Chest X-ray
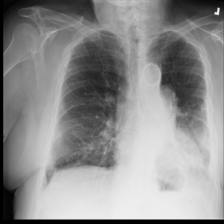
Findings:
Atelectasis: negative
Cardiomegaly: negative
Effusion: negative
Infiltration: positive
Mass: negative
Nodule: negative
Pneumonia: negative
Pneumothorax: negative
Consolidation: negative
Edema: negative
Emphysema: negative
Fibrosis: negative
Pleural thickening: negative
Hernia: negative